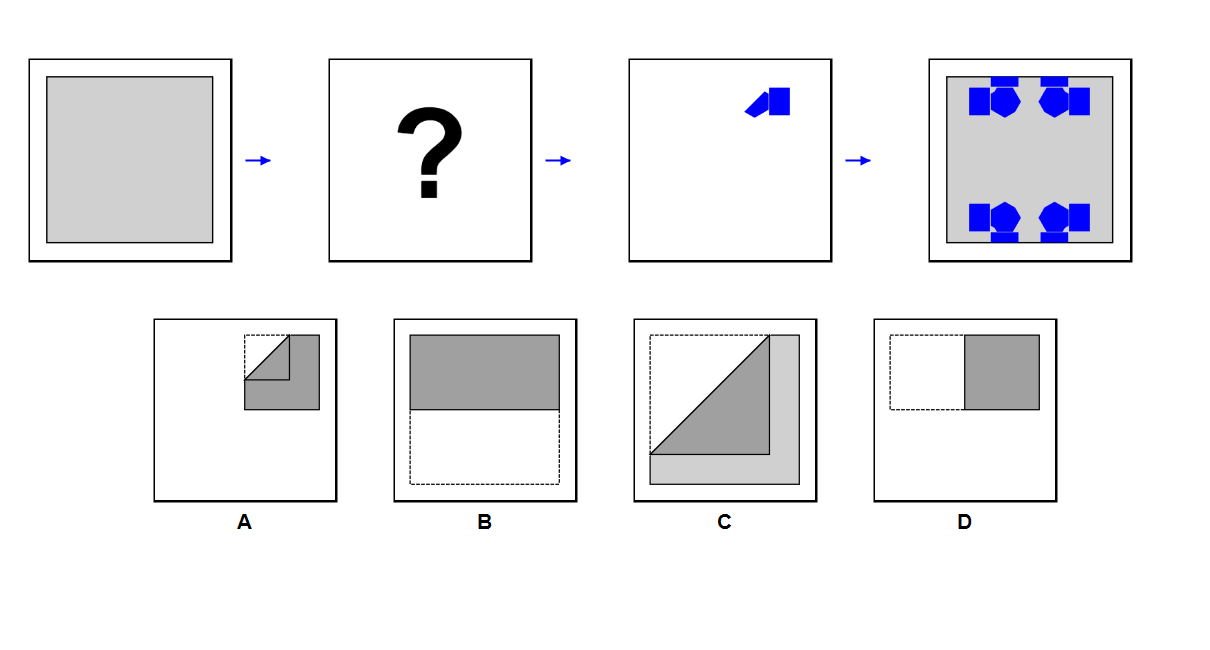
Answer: C